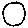
Label: moon